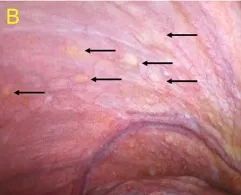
Intraoperative view during exploratory laparoscopy and microscopic histopathological examination of lesions. (B) Intraoperative view during exploratory laparoscopy revealing multiple yellow vesicular nodules (black arrow) in the peritoneum.
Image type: medical_photograph (skin_photograph)